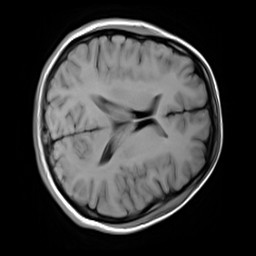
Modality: T1w
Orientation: axial
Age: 22
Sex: female
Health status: healthy
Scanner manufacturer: siemens
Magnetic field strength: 3 T
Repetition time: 4.1 s
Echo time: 0.0085 s